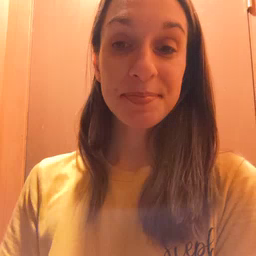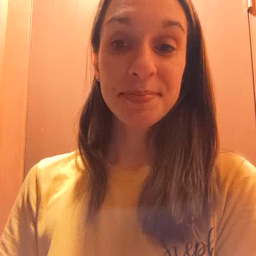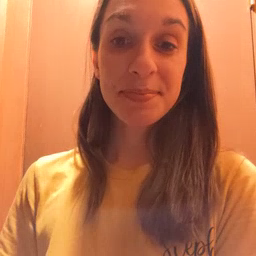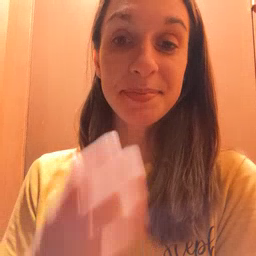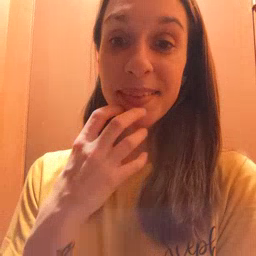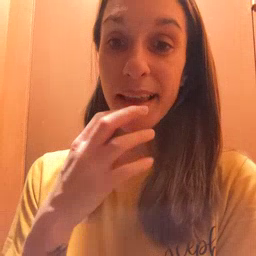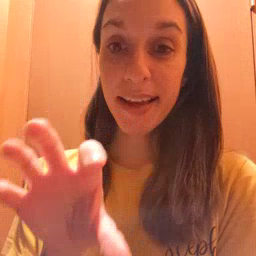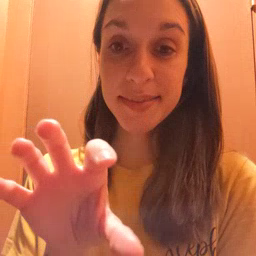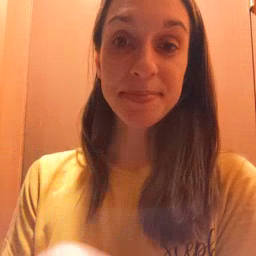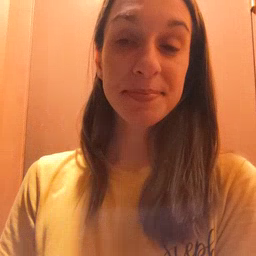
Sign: hot